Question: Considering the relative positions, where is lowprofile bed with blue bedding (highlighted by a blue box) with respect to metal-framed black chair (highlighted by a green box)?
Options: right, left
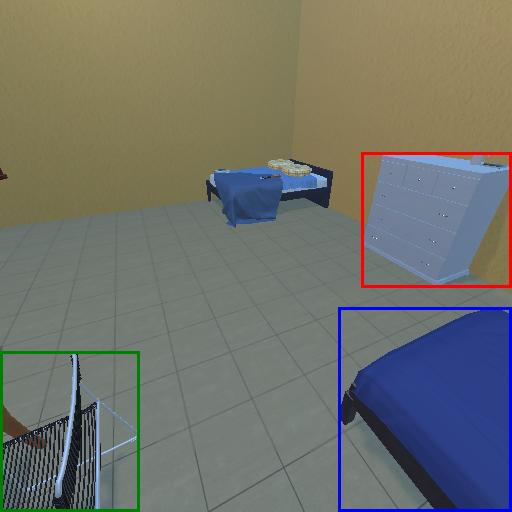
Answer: right